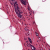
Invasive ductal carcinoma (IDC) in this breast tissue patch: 0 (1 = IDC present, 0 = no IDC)